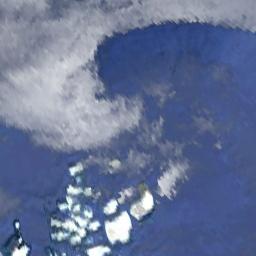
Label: cloud